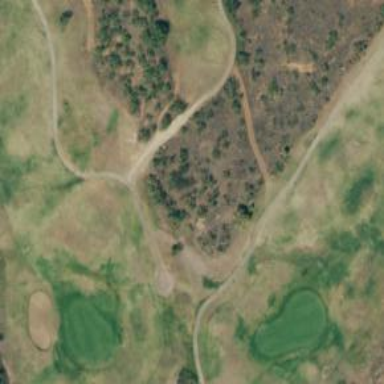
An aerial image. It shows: Path for golf carts.